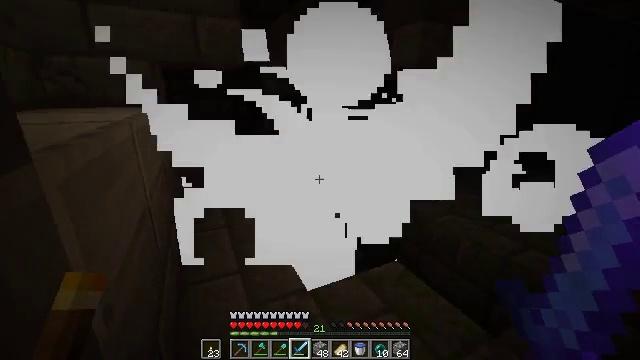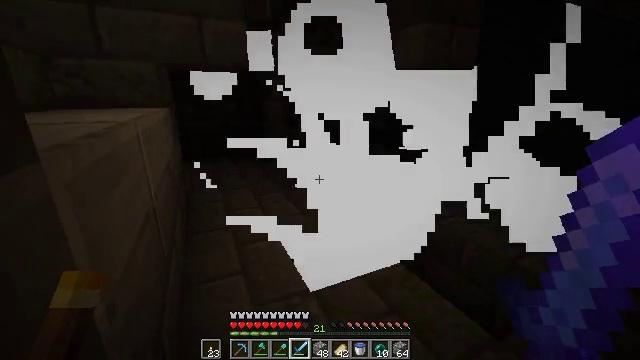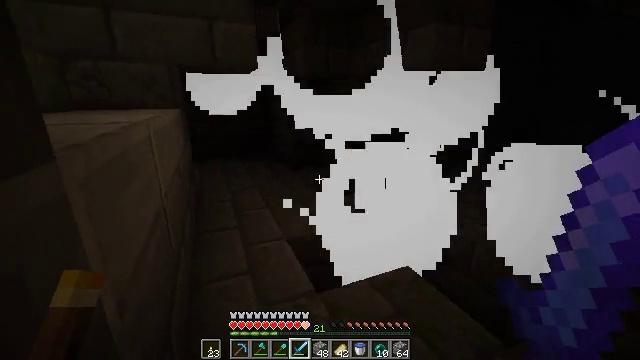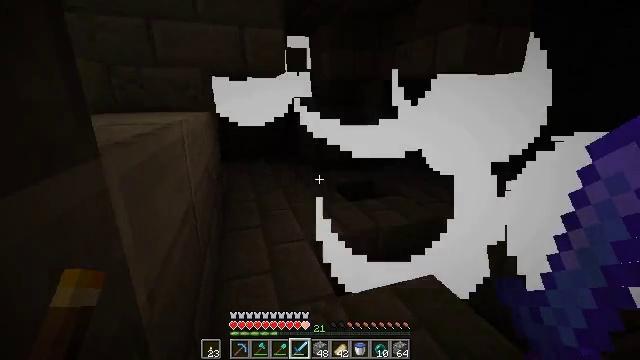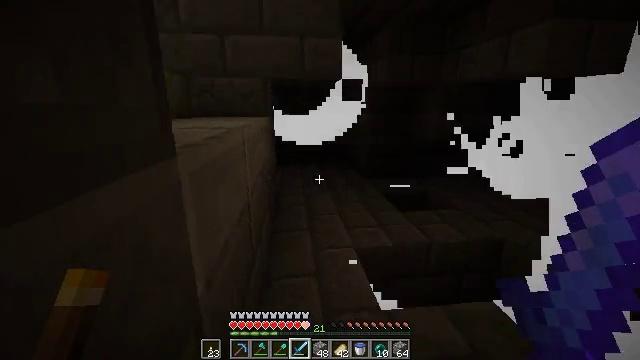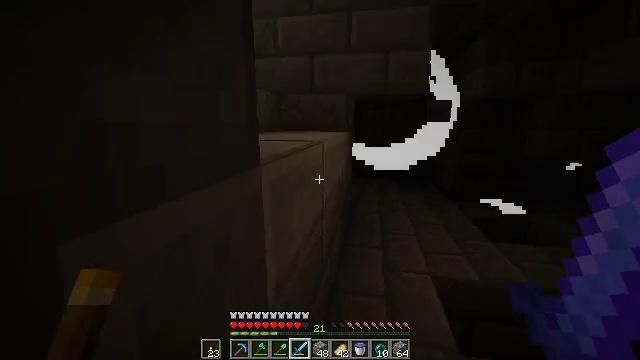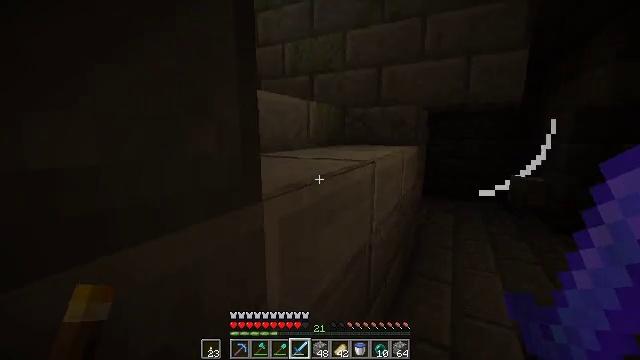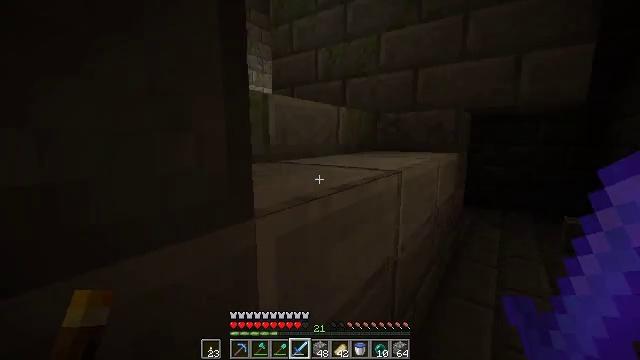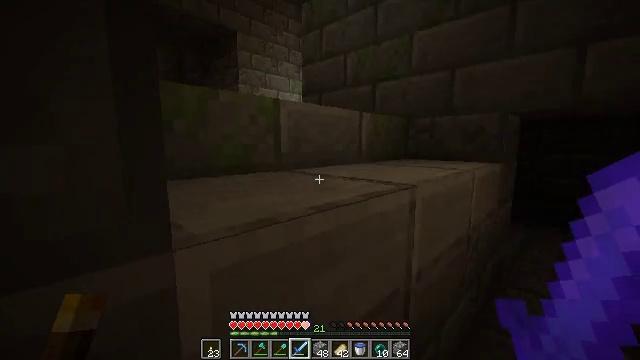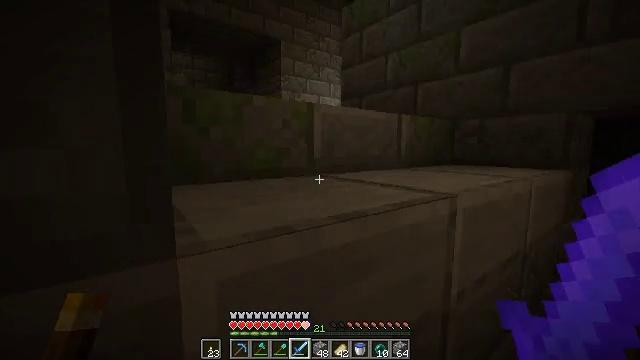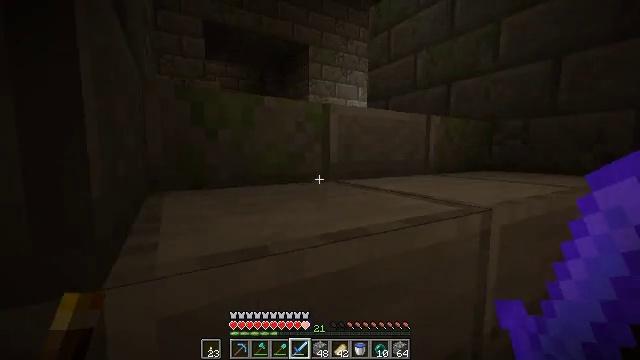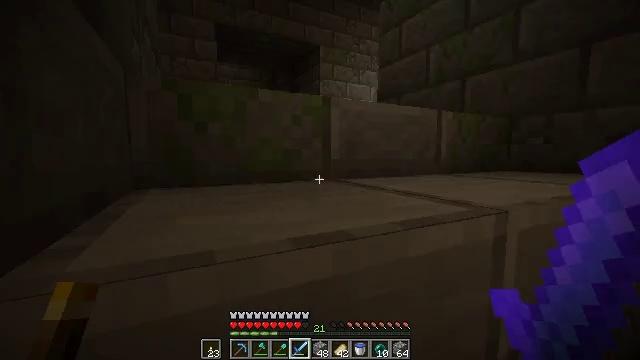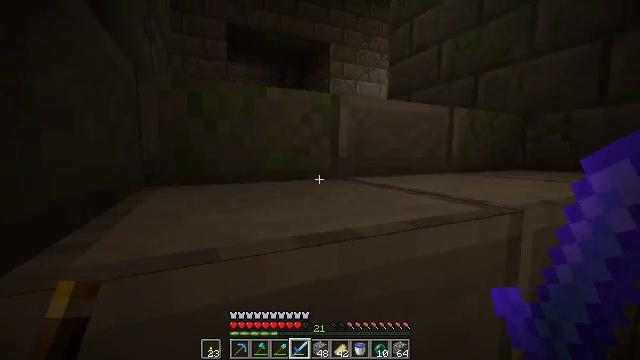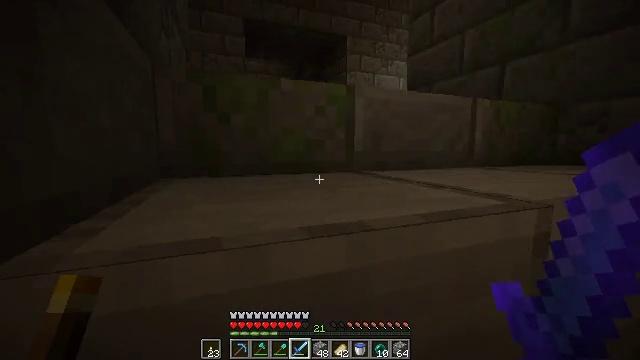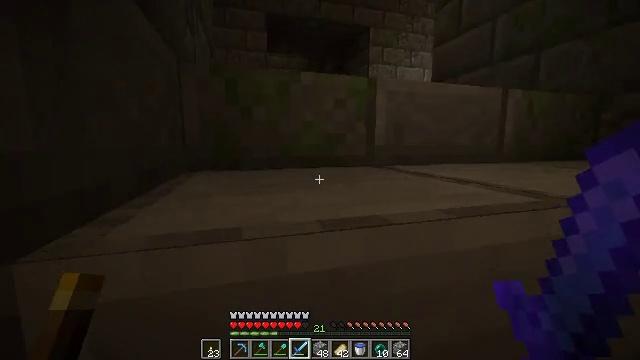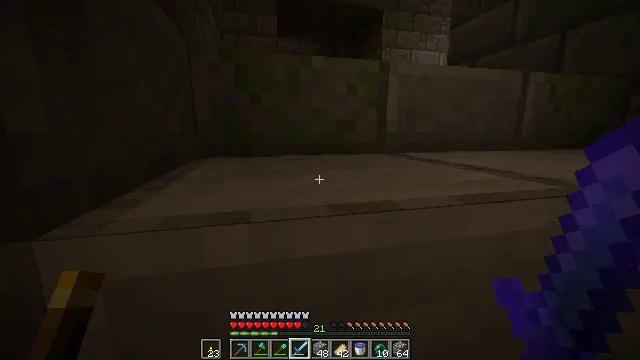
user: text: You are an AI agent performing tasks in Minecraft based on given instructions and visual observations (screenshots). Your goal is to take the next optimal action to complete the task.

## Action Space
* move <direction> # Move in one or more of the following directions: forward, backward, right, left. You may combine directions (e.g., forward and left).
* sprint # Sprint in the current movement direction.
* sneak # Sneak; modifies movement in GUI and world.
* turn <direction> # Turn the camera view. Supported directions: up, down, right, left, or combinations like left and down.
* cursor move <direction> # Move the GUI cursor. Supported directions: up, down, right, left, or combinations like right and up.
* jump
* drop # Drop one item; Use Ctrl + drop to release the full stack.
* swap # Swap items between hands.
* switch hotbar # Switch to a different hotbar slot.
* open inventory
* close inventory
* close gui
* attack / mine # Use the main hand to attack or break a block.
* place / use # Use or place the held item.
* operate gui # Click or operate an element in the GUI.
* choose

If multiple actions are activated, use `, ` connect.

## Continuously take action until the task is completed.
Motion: motion action
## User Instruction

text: Remove the smooth stone slab from a structure.
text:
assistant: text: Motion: no_op
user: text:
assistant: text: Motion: turn left
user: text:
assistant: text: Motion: turn left
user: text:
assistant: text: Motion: turn left and up
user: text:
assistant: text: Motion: move forward and move right, turn left and up
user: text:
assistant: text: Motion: move forward and move right, turn left and up
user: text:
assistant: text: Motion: move forward and move right, turn left and up
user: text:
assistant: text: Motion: move forward and move right, turn left and up
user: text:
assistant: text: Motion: move forward, turn left
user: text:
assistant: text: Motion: turn left
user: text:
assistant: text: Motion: turn left
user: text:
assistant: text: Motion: turn left
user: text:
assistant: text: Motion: turn left and down
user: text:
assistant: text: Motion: turn left and down
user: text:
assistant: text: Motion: turn left and down
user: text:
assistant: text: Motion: turn left and down, switch to hotbar 1
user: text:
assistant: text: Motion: move right, turn left and down, switch to hotbar 1
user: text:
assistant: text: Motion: move right, turn left and down, switch to hotbar 1
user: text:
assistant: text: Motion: move right, attack / mine, switch to hotbar 1
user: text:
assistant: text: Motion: turn left, attack / mine, switch to hotbar 1
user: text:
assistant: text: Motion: turn left, attack / mine
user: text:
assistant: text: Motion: turn left, attack / mine
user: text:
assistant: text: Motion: turn left, attack / mine
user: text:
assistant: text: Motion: turn left, attack / mine
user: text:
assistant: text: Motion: turn left, attack / mine
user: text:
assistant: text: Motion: attack / mine